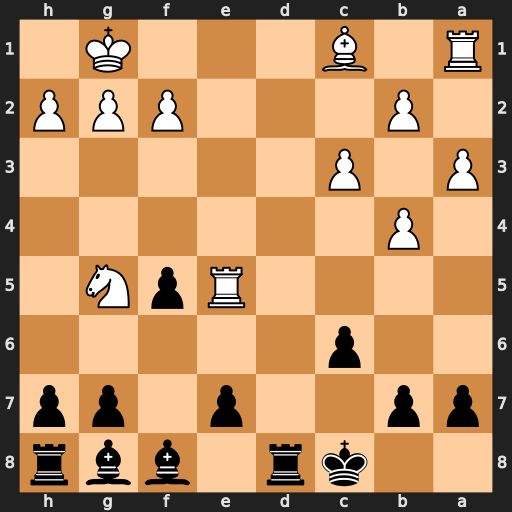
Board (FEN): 2kr1bbr/pp2p1pp/2p5/4RpN1/1P6/P1P5/1P3PPP/R1B3K1
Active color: b
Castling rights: -
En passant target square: -
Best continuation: Rd1+ Re1 Rxe1#